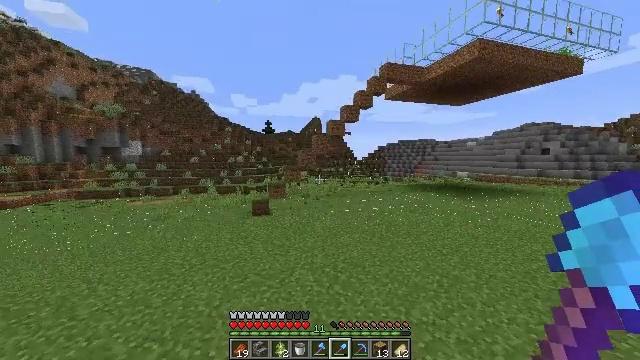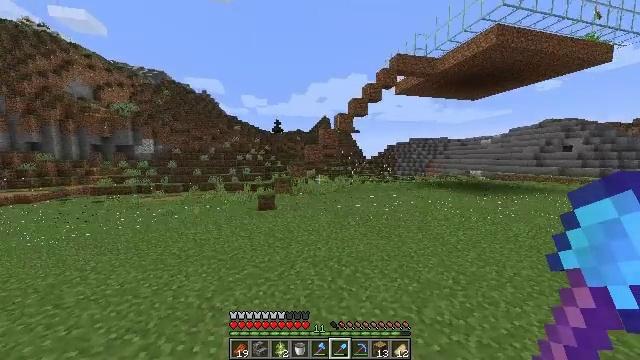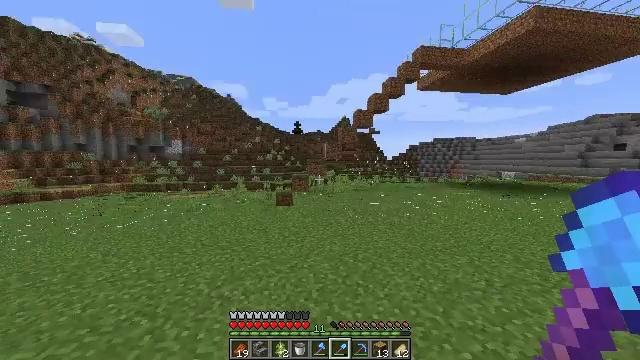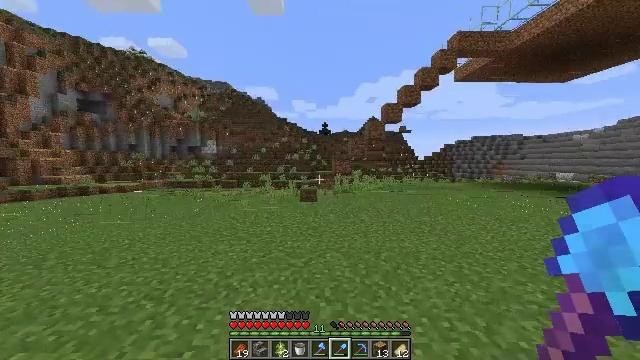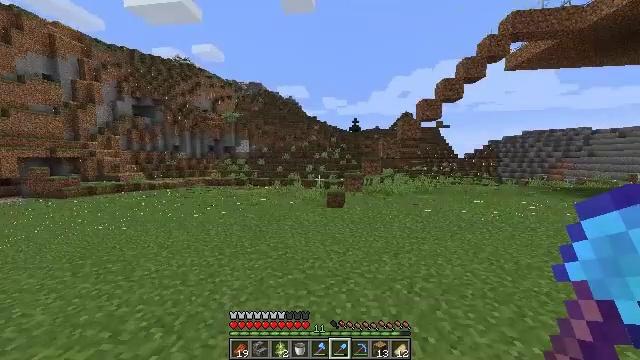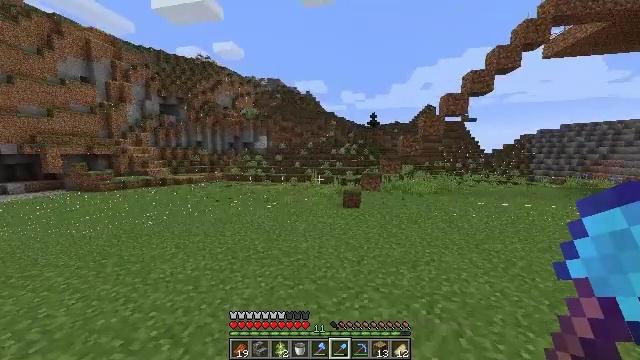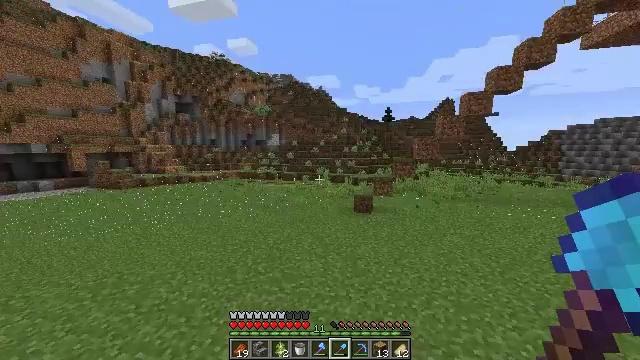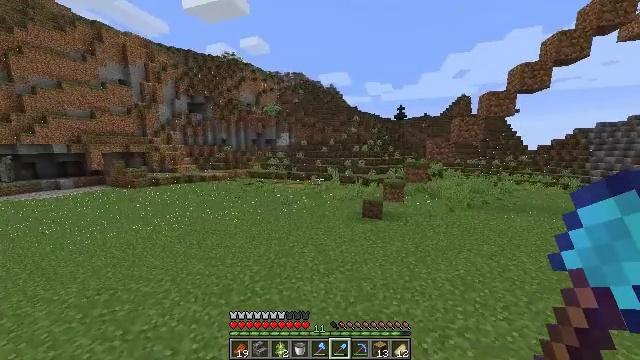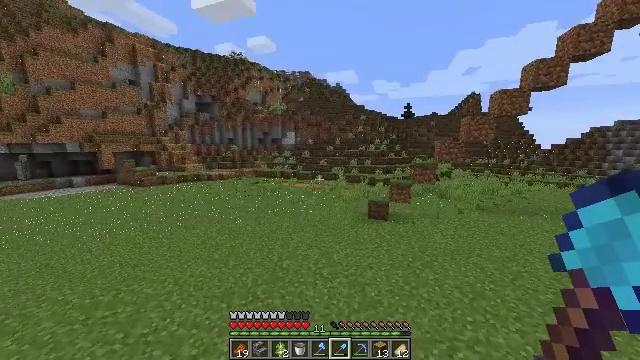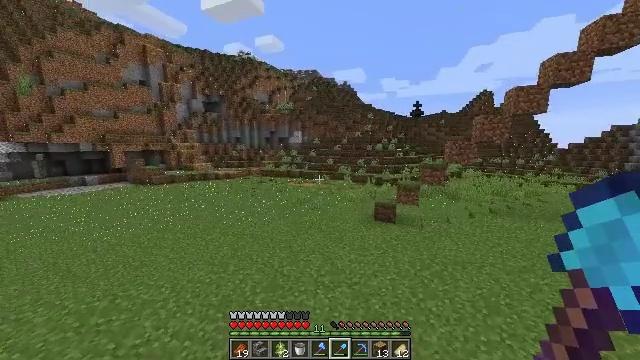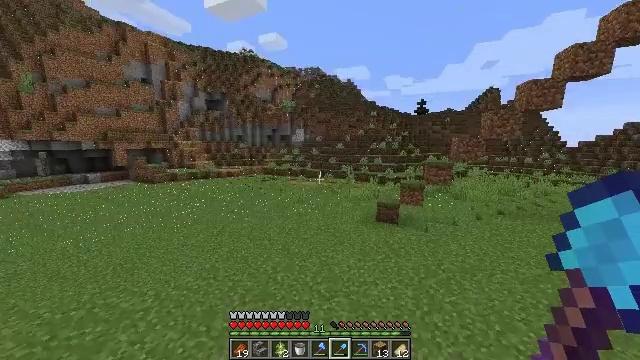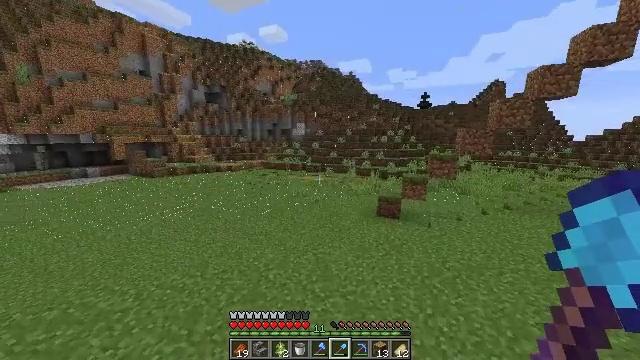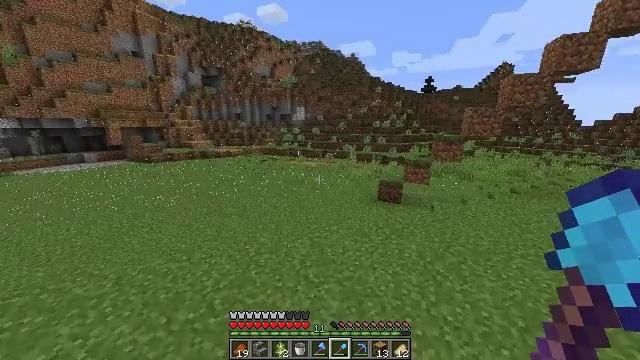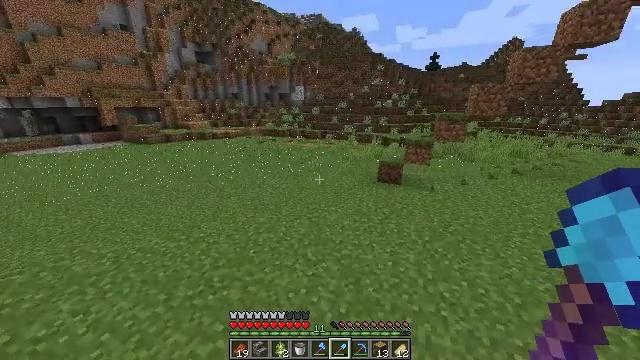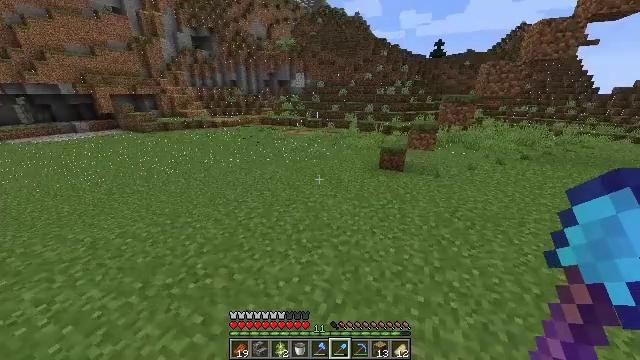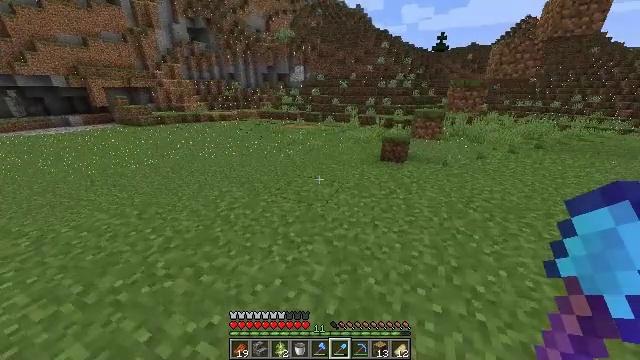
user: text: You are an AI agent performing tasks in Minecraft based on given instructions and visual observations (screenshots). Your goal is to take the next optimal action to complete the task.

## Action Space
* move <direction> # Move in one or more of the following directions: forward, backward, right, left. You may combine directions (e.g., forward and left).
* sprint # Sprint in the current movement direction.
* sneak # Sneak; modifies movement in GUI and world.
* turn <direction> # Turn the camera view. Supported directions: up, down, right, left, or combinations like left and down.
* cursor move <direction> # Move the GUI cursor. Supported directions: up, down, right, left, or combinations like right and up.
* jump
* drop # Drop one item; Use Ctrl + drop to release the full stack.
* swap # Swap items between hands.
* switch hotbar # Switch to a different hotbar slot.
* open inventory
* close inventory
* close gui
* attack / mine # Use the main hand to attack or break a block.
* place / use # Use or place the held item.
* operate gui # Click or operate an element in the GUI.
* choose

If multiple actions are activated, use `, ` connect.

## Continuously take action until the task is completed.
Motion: motion action
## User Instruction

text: Mine the fully grown carrots.
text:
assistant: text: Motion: move forward, sprint, turn left, jump
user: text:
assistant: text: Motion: move forward, sprint, turn left, jump
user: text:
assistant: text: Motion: move forward, sprint, turn left, jump
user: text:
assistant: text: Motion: move forward, sprint, turn left, jump
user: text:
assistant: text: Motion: move forward, turn left and down, jump
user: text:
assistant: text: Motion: move forward, turn left and down, jump
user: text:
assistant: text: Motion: move forward, turn left, jump
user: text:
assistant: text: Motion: move forward, turn left, jump
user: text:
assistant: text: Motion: move forward, sprint, turn left, jump
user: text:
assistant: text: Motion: move forward, sprint, jump
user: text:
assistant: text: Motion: move forward, sprint, turn down, jump
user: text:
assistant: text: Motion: move forward, sprint, turn down, jump
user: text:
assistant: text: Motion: move forward, turn down, jump
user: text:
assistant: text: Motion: move forward, turn down, jump
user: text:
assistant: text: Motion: move forward, jump
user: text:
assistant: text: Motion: move forward, jump
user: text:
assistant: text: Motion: move forward, sprint, jump
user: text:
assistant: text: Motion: move forward, sprint, jump
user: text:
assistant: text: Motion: move forward, sprint, turn down, jump
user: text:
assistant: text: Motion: move forward, sprint, jump
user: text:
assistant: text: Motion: move forward, sprint, jump
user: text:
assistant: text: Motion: move forward, jump
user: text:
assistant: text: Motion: move forward, jump
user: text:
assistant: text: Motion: move forward, jump
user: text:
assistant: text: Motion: move forward, jump
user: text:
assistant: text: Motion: move forward, jump
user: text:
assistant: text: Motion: move forward, sprint, jump
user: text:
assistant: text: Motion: move forward, sprint, jump
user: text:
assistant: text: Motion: move forward, sprint, jump
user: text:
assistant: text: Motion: move forward, sprint, jump